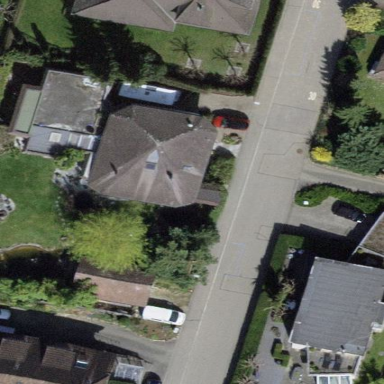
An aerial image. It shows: Building with tiled roof.